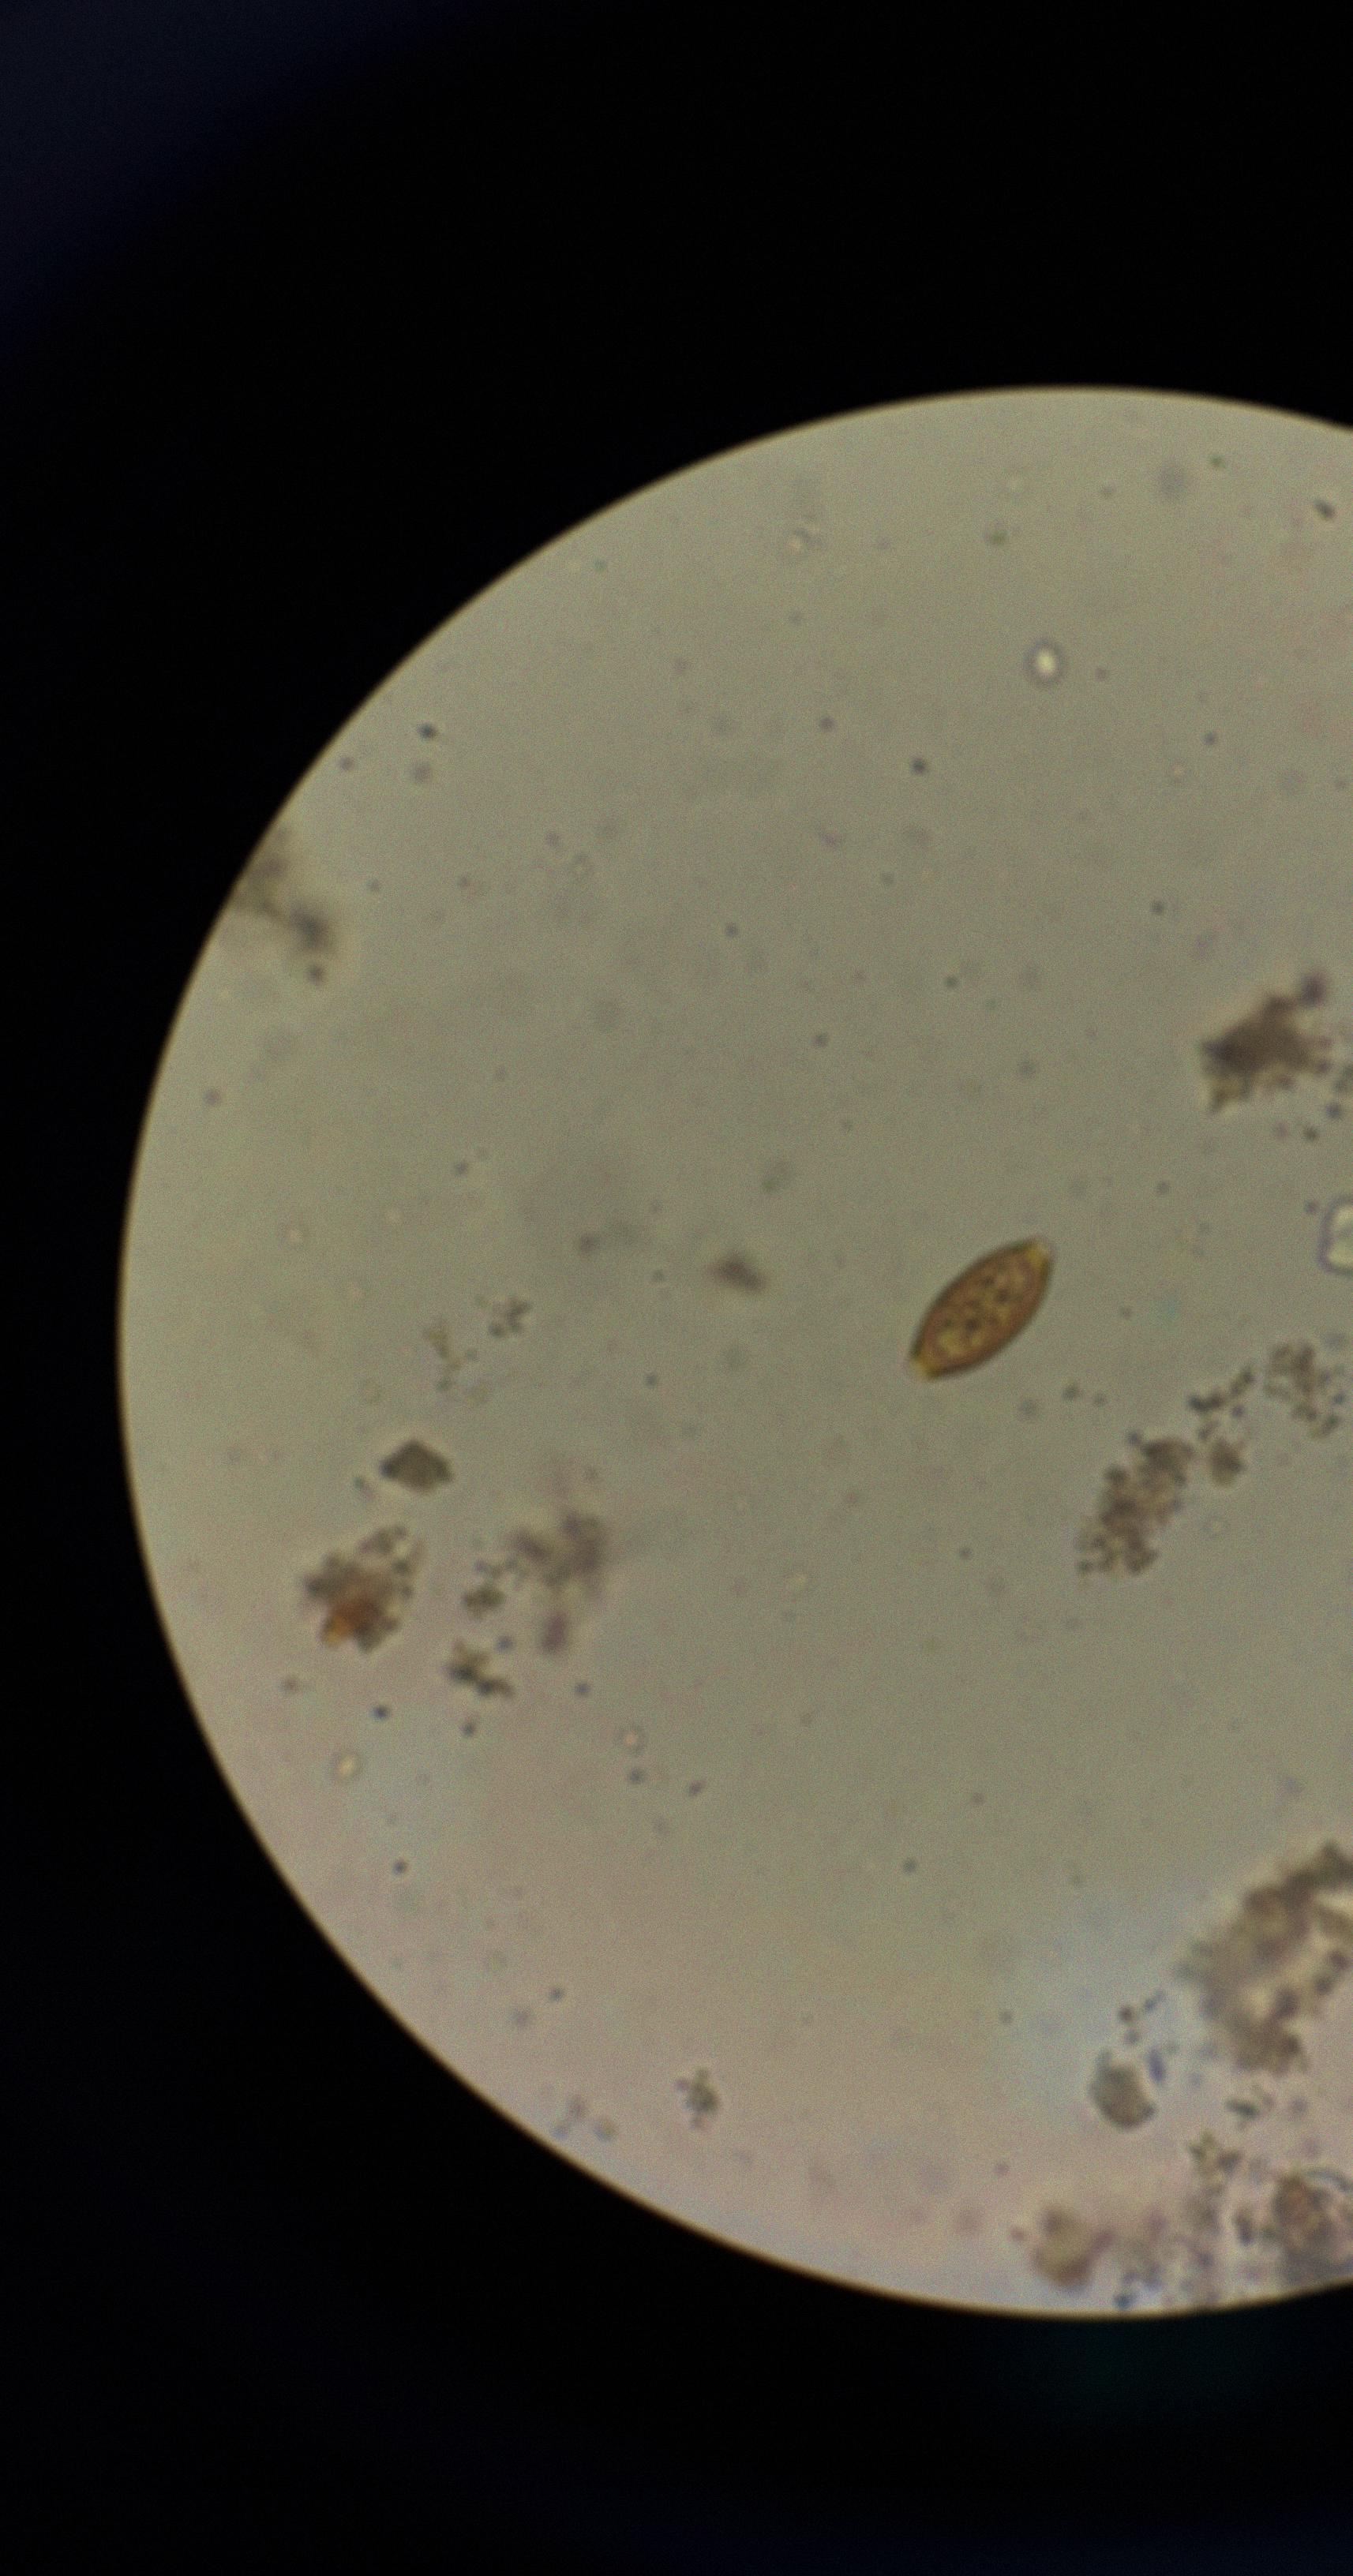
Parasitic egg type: Trichuris trichiura